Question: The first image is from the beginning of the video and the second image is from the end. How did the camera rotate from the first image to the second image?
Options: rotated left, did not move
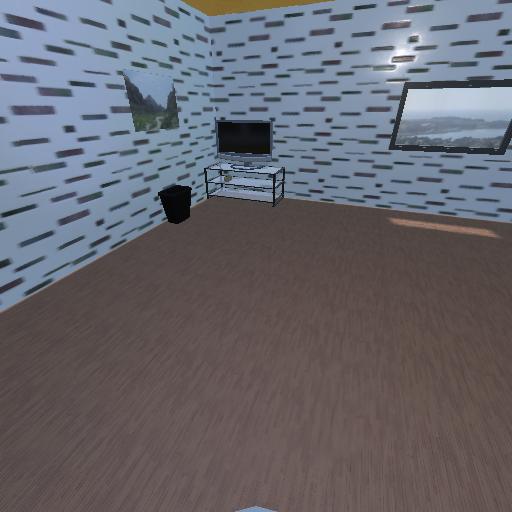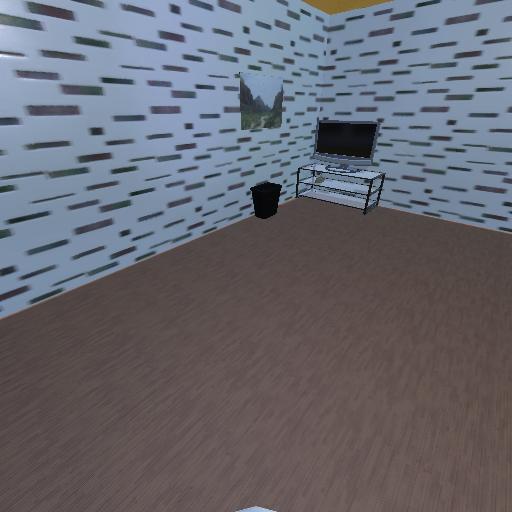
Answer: rotated left